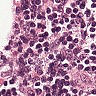
Metastatic tissue present: no